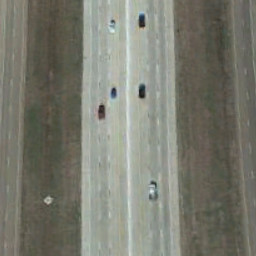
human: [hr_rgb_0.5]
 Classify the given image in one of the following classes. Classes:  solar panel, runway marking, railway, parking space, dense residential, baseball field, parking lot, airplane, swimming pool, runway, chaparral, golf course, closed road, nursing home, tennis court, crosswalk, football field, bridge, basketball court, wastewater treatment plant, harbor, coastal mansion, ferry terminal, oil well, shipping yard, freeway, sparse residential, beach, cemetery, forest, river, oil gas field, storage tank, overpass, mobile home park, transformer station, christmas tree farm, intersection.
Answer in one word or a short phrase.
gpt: freeway